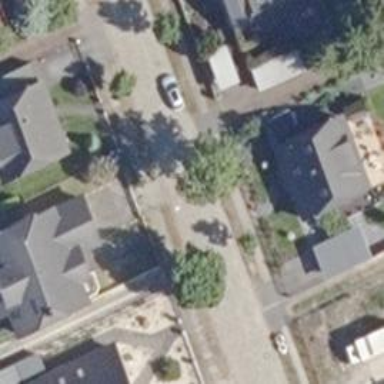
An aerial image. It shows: Residential road with sidewalks on both sides.